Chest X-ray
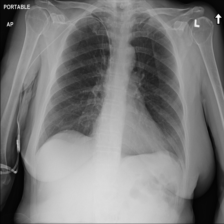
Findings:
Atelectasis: negative
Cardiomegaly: negative
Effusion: negative
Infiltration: negative
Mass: negative
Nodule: negative
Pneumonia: negative
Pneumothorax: negative
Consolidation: negative
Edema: negative
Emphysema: negative
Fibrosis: negative
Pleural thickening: negative
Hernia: negative